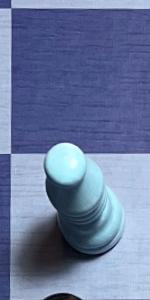
Label: Bishop_White